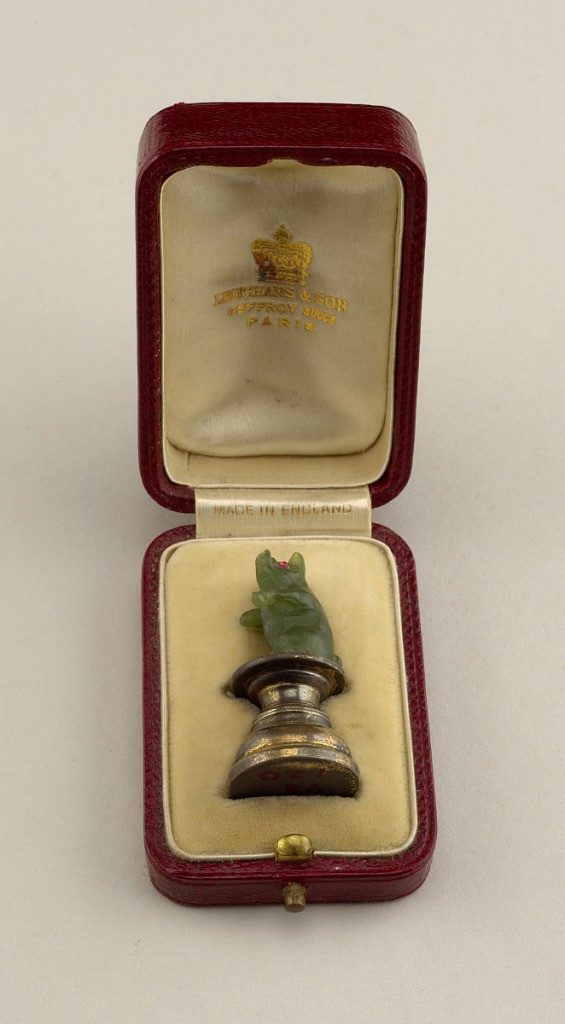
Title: Seal
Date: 19th century
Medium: Jade, ruby, silver gilt
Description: In shape of jade pig with ruby eye.